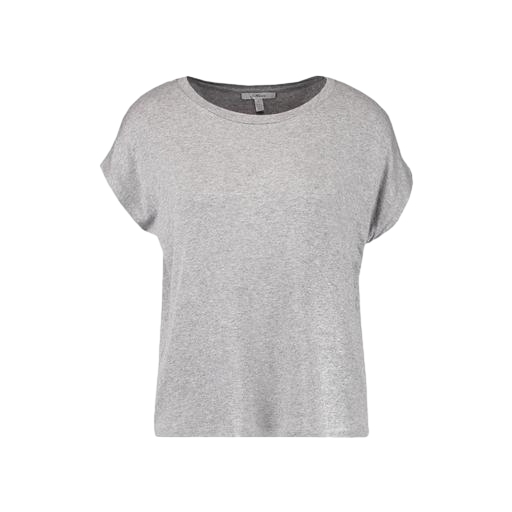
cap-sleeved tee, silver t-shirt, grey tee, white background